Question: I'm trying to find and replace a string with double quotation marks, a comma and a colon, but I'm getting a error, I thought it was easier then it looks, but sadly I'm wrong.
What I tried so far is:
'''
Cells.Replace What:=""Gorilla": "",", Replacement:=""Gorilla": """, LookAt:=xlPart
'''
So the word/string I want to replace is '"Gorilla": "",'
The expected outcome should be '"Gorilla": ""' The difference is this one is
*
*
The data looks like this in the screenshot. I have to search for the exact same string '"Gorilla": "",' to replace it with '"Gorilla": ""'.
There isn't really an order in which row this part '"Gorilla": ""' can be, it can be on any row, but the string stays the same.

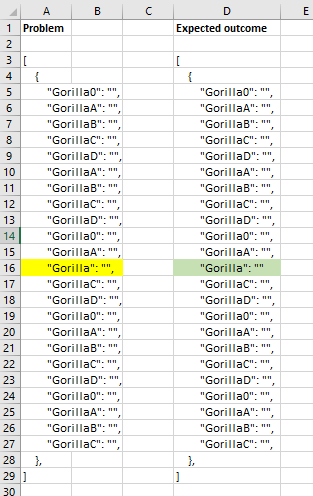
Answer: Solution provided by:
'''
What:="""Gorilla"": """",", Replacement:="""Gorilla"": """""
'''
'''
Cells.Replace What:="""Gorilla"": """",", Replacement:="""Gorilla"": """"", LookAt:=xlPart
'''